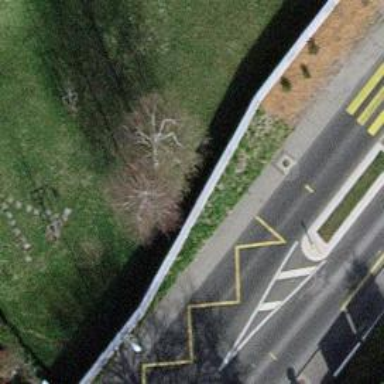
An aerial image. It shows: Sidewalk made of asphalt leading to platform for public transport.